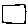
Label: square